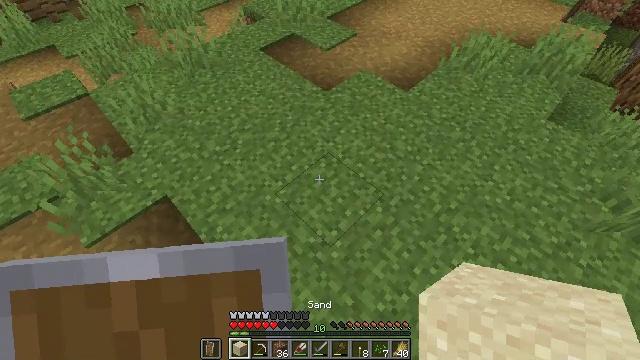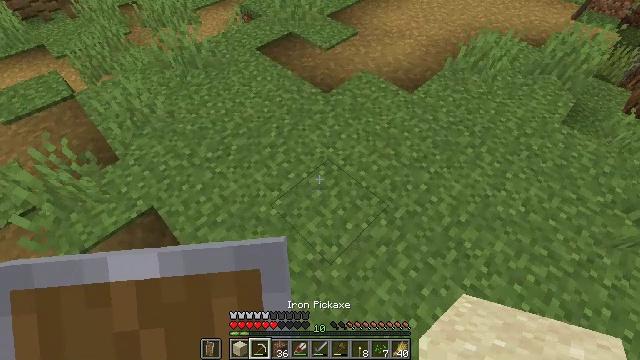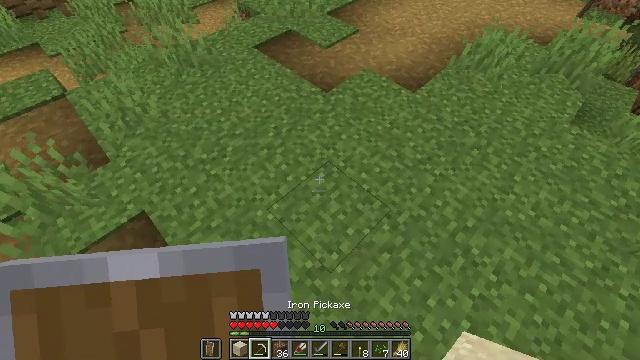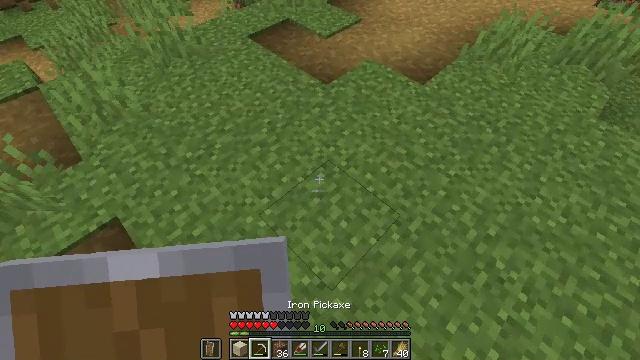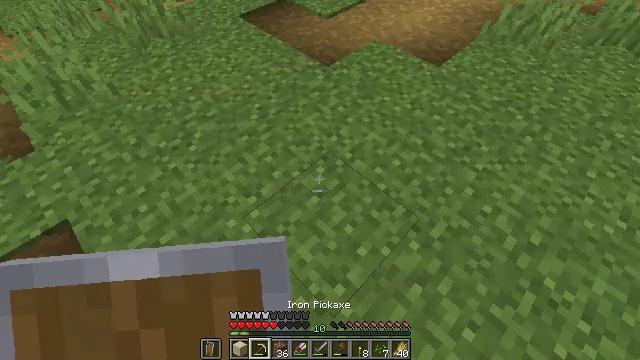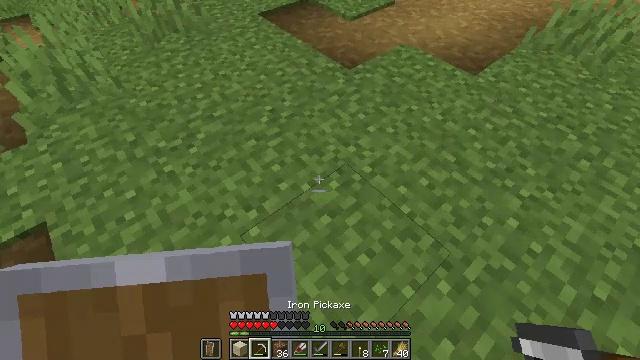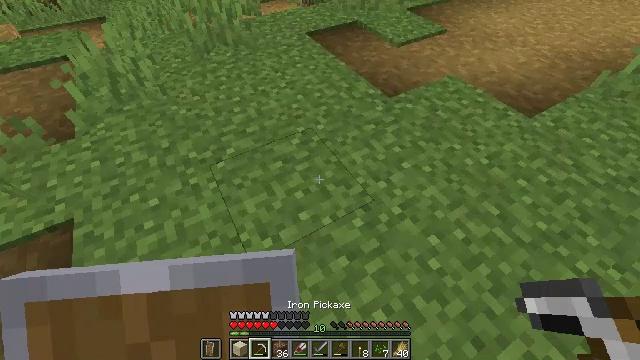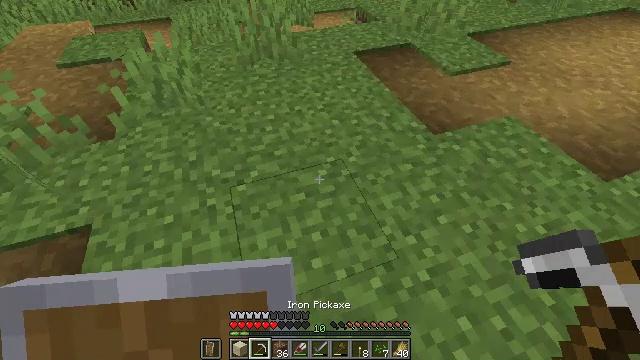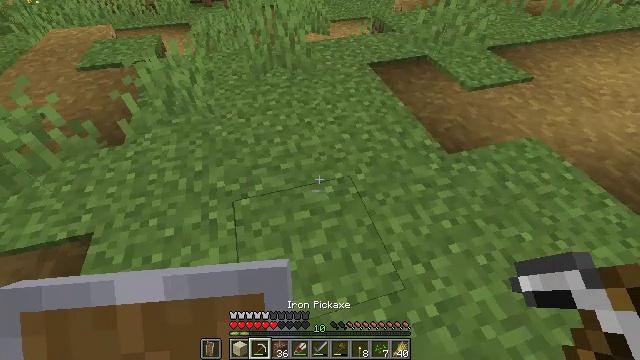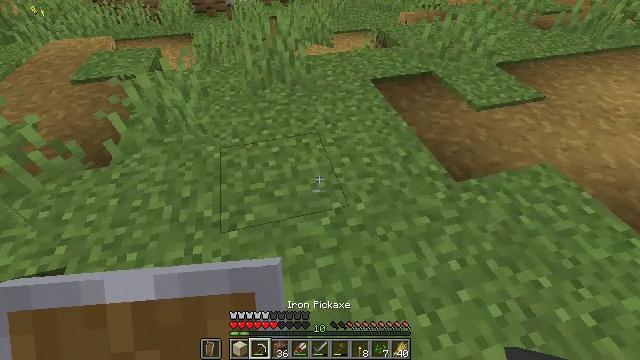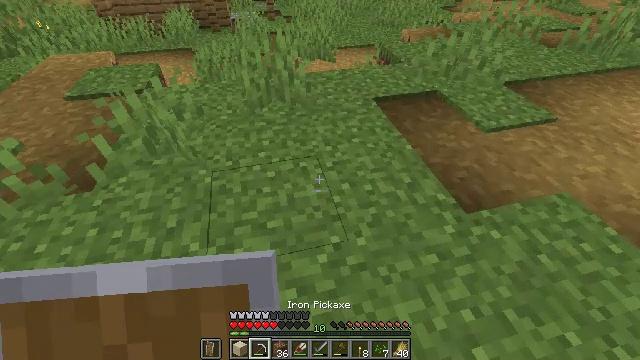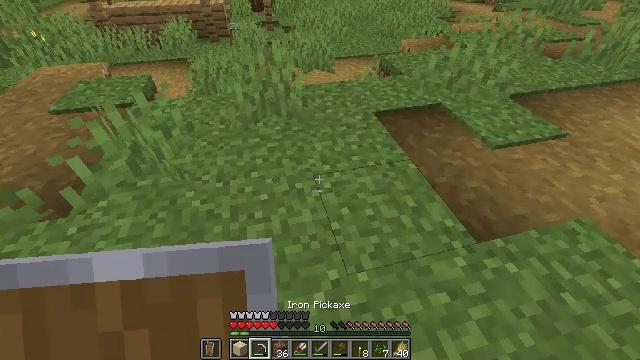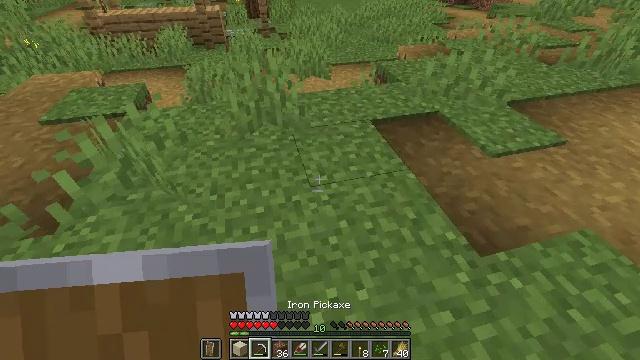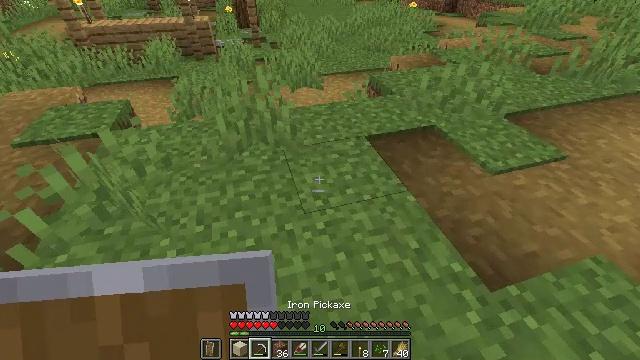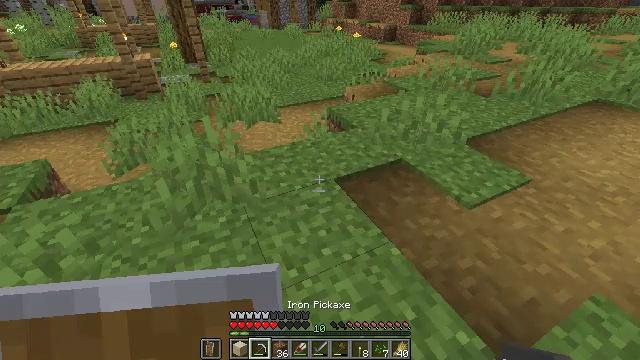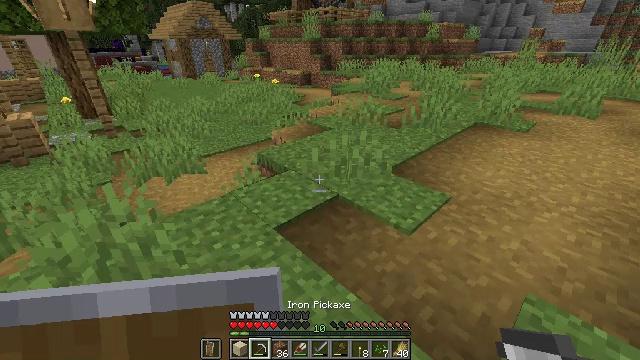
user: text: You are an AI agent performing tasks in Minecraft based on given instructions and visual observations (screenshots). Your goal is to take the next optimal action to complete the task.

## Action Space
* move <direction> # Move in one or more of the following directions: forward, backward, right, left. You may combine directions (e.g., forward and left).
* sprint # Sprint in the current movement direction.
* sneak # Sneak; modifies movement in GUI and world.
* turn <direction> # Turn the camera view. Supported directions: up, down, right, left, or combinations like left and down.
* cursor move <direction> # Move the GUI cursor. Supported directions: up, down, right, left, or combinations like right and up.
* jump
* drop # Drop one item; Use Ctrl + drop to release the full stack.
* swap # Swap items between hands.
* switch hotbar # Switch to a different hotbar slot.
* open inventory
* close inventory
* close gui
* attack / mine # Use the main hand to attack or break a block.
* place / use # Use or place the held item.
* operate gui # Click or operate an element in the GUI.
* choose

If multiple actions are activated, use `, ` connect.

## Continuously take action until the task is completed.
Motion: motion action
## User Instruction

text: Attack the hay block to get hay.
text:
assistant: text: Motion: move forward
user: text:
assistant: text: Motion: move forward
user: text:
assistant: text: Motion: move forward
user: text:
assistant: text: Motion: move forward
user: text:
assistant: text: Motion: move forward, turn left and up
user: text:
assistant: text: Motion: move forward, turn left and up
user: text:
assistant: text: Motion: move forward, turn left and up
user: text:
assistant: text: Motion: move forward, turn left and up
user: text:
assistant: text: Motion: move forward, turn left and up
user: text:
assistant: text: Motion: move forward, turn up
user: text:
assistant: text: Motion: move forward, turn up
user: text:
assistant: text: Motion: move forward, turn up
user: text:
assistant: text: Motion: move forward, turn right and up
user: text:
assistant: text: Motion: move forward, turn right and up
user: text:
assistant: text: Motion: move forward, turn right and up
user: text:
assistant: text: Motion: move forward, turn right and up
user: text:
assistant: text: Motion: move forward, turn right and up
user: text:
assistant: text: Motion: move forward, turn right and up
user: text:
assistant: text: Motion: move forward, turn right and up
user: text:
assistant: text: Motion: move forward, turn right and up
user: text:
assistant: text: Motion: move forward, turn right and up
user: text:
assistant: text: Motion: move forward, turn right and up
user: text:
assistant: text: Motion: move forward, turn right
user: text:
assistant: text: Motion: move forward and move left, turn right
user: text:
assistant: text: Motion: move forward and move left, turn right
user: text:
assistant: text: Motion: move forward and move left
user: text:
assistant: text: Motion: move forward and move left
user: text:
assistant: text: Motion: move forward and move left, turn down
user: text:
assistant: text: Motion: move forward and move left
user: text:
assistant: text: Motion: move forward and move left, open inventory